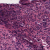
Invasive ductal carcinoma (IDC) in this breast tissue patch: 0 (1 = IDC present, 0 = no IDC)